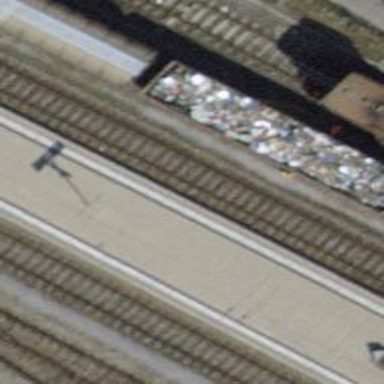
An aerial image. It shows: Single-track electrified railway siding with contact line.